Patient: sex M, age 71
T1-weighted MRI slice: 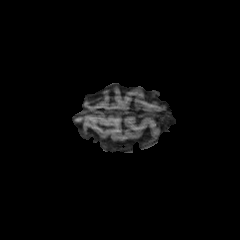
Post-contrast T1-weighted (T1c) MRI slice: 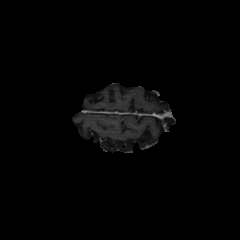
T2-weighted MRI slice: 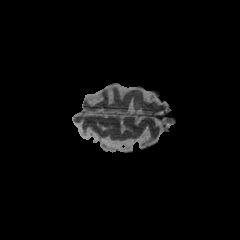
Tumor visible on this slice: no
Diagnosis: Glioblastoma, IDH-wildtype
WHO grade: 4